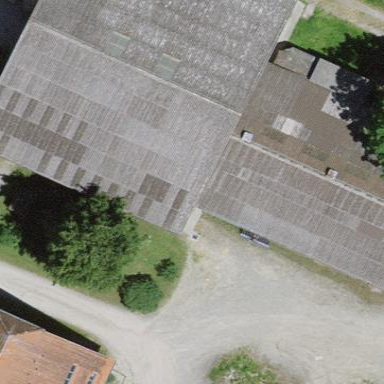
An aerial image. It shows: Barn.